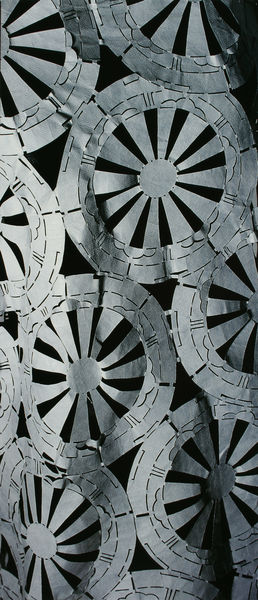
Titel: Kleid - Detail
Künstler: Rei Kawakubo
Standort: Kyoto (Japan)
Institution: Kyoto Costume Institute
Schlagwörter: schatten, ausschnitt, grau, kleid, licht, schwarz, weiss, muster, ornament, silber, sonne, stoff, kreis, rund, räder, papier, speichen, rad, detail, ornamente, foto, fotografie, strahlen, druck, schwarz weiss, kreise, textil, symbole, sonnen, speiche, papie, textildruck